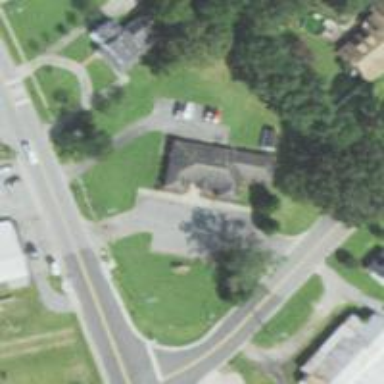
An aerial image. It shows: Healthcare clinic.